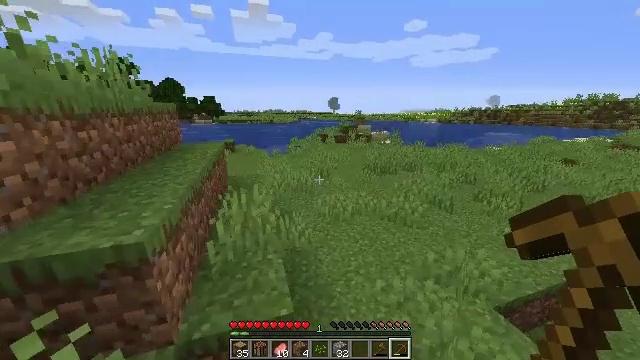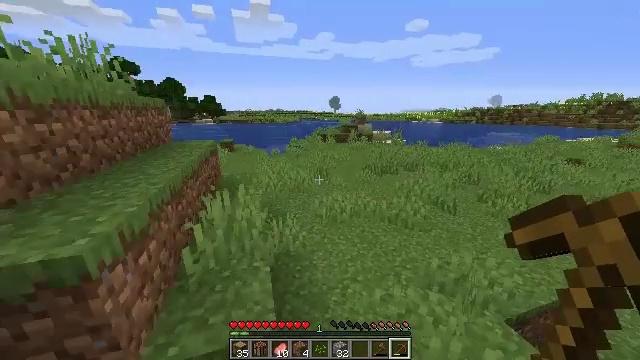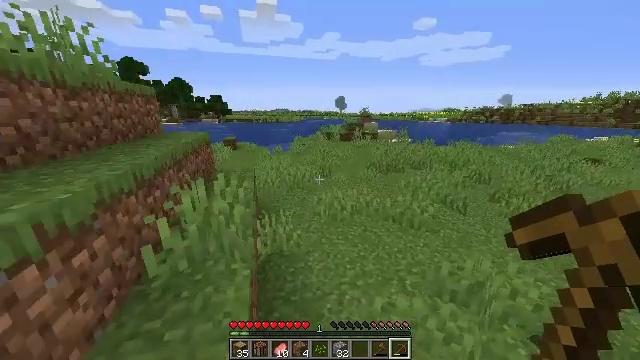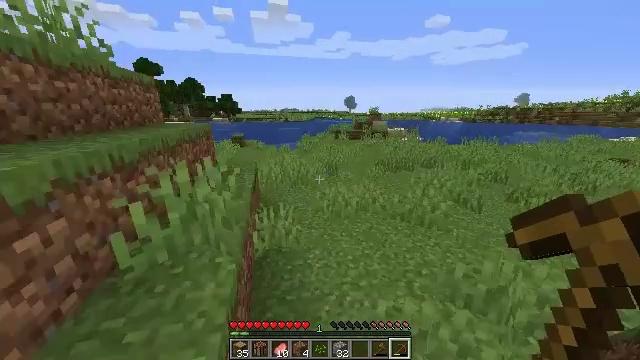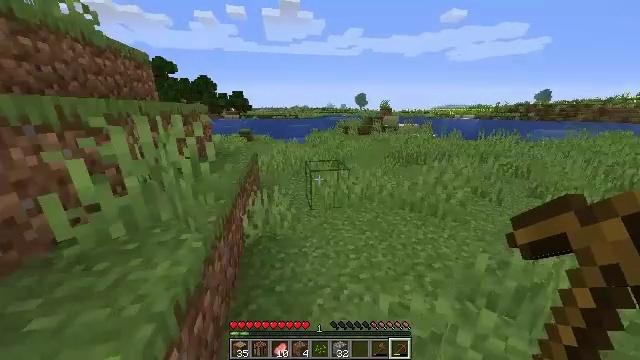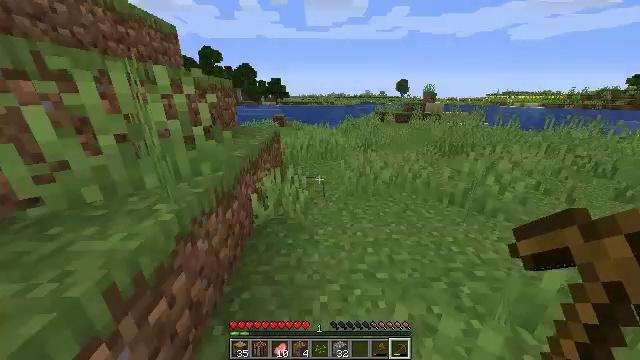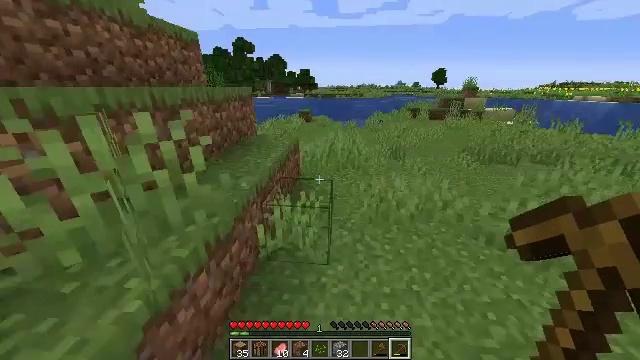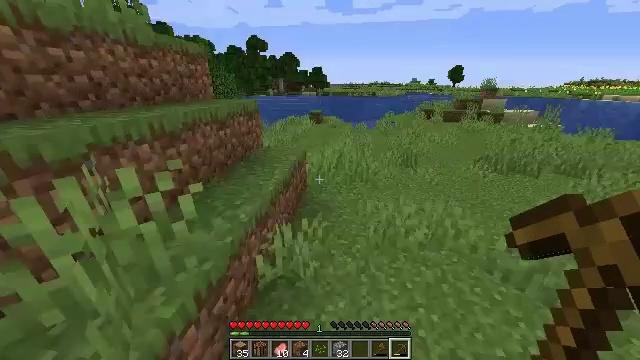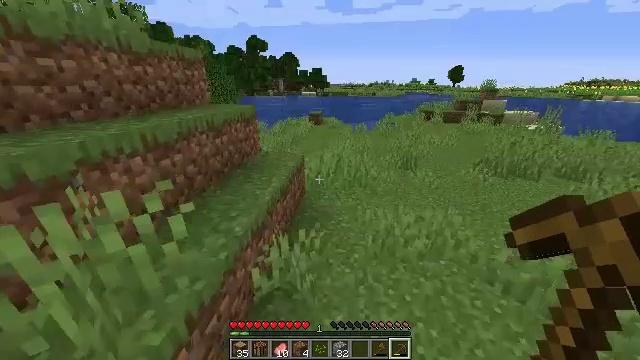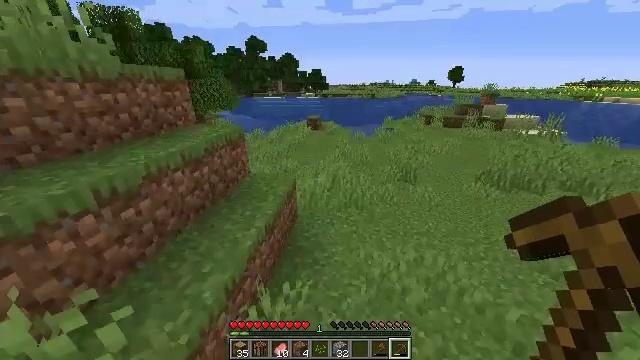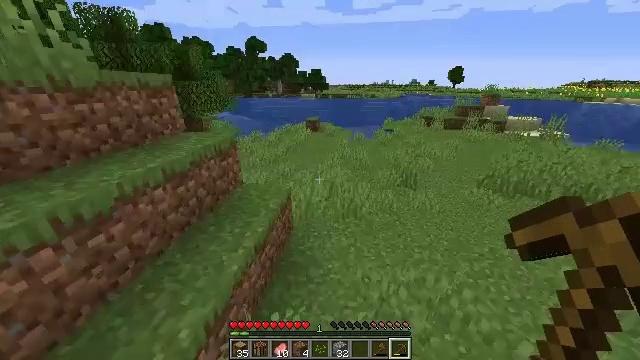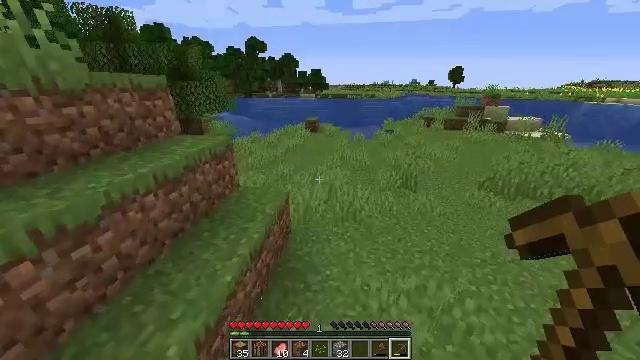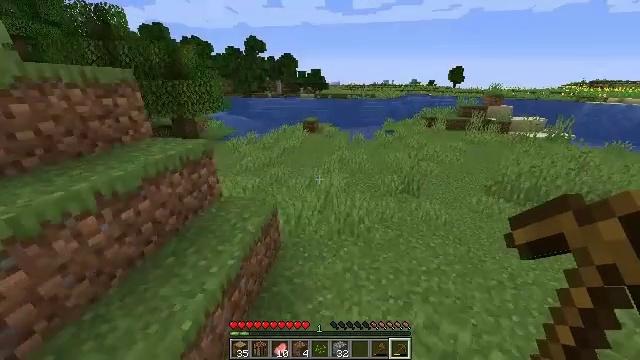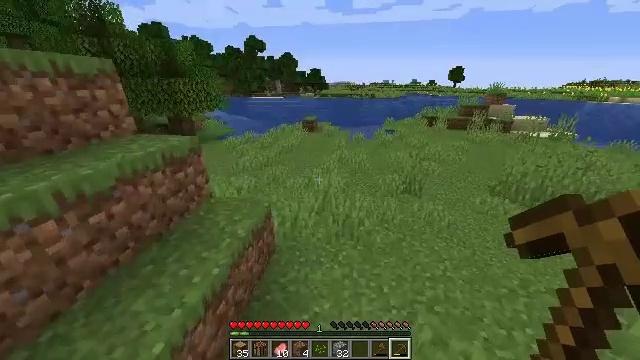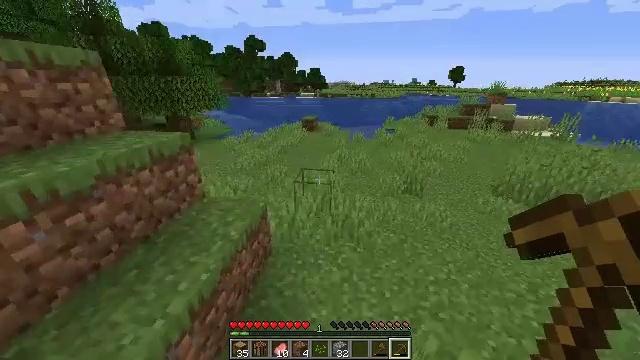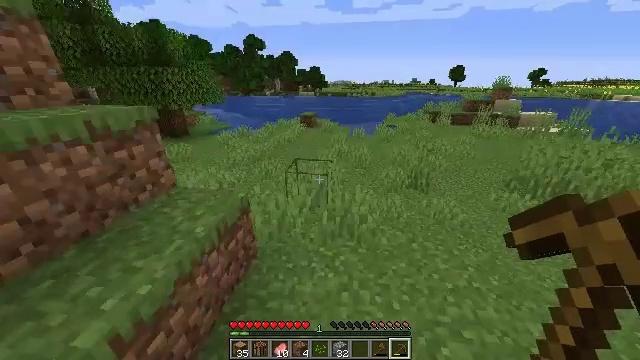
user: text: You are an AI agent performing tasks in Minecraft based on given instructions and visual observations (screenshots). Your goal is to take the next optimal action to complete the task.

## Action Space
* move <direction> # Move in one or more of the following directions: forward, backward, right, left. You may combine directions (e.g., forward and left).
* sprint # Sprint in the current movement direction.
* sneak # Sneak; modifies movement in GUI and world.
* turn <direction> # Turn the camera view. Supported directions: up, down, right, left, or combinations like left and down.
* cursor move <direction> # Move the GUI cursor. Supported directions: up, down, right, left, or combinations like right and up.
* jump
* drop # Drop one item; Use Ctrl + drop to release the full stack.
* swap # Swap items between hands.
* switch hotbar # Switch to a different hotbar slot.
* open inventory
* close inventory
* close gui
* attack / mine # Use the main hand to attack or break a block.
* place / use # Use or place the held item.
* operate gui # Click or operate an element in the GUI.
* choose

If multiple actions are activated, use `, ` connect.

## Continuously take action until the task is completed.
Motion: motion action
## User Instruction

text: Kill mobs.
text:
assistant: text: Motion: move forward and move right, jump
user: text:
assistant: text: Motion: move forward and move right, turn left, jump
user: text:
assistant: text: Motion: move forward and move right, turn left, jump
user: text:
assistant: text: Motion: move forward, turn left, jump
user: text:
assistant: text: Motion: move forward, turn left and down, jump
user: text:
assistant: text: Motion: move forward, turn left and down, jump
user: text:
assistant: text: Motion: move forward, turn left, jump
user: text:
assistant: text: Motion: move forward, jump
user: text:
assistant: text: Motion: move forward, jump
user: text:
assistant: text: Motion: move forward, jump
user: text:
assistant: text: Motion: move forward, jump
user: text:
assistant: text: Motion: move forward, jump
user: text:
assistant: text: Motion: move forward, jump
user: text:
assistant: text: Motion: move forward, jump
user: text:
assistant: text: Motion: move forward, jump
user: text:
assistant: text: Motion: move forward, jump
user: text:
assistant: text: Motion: move forward, jump
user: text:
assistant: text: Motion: move forward, jump
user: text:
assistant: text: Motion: move forward, jump
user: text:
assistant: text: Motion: move forward, jump
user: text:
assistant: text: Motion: move forward, jump
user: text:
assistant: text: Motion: move forward, jump
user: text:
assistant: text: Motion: move forward, jump
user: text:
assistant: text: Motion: move forward, jump
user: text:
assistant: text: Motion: move forward, jump
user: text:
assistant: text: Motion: move forward, jump
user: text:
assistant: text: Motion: move forward, jump
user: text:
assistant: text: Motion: move forward, jump
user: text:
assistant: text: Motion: move forward, turn right, jump
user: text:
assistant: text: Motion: move forward, turn right, jump